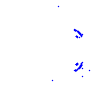
Particle: pion